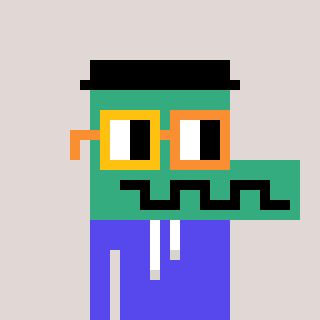
a pixel art character with square yellow and orange glasses, a crocodile-shaped head and a computerblue-colored body on a warm background